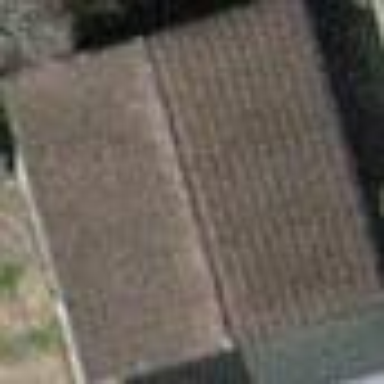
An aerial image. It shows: Group of garages.